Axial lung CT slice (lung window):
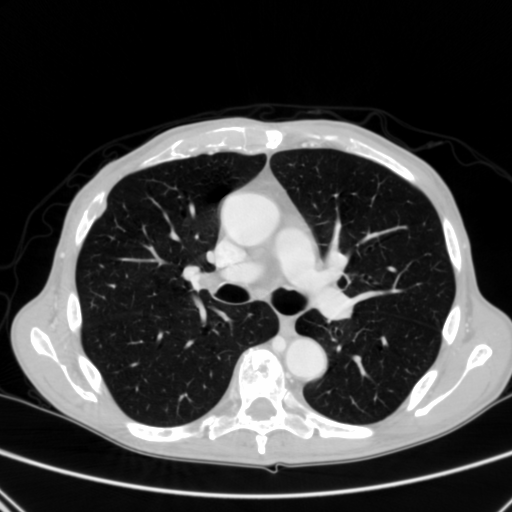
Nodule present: no